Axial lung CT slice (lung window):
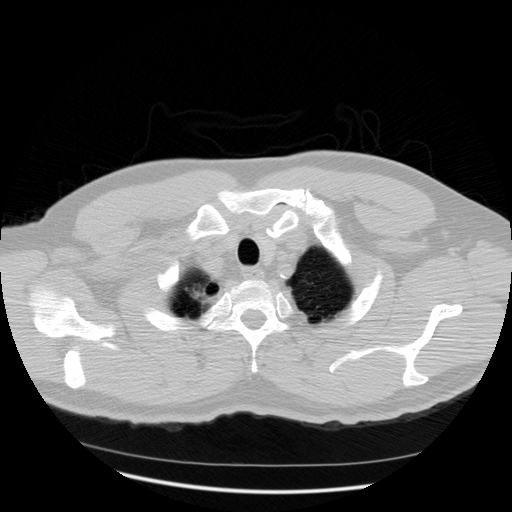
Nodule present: no